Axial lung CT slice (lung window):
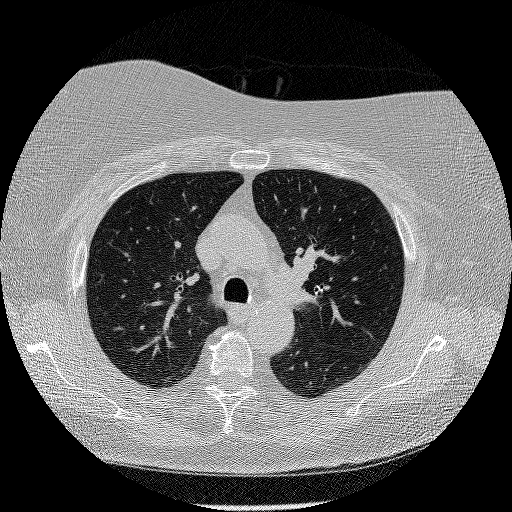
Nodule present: no